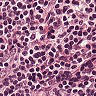
Metastatic tissue present: no